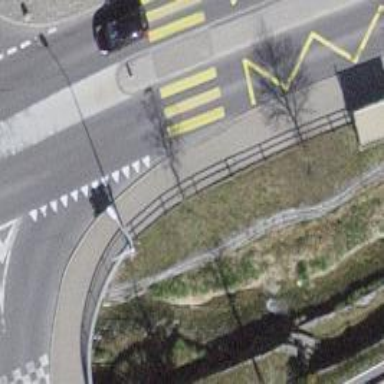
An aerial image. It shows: Kerb barrier.